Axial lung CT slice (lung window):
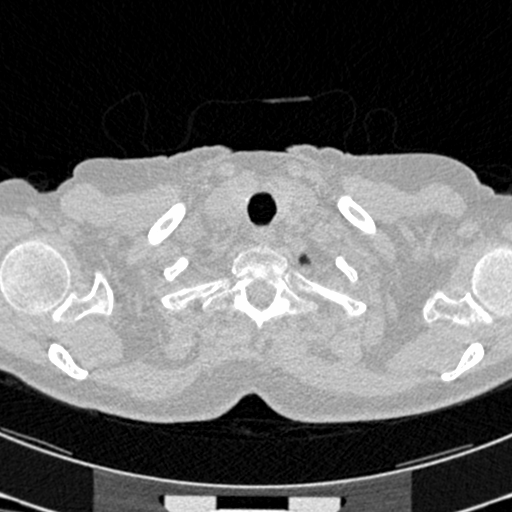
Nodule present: no